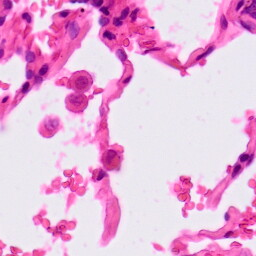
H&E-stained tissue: Lung